Question: Im making a debug loggin function in an android app.
I have a simple class which is
After the logging is done,
The problem is when i decrypt the encrypted log i also got the encrypted content, but there are some extra characters, see below.
'''
public class FileLogger {
//file and folder name
public static String LOG_FILE_NAME = "my_log.txt";
public static String LOG_FOLDER_NAME = "my_log_folder";
static SimpleDateFormat formatter = new SimpleDateFormat("yyyy-MM-dd_HH-mm-ss_SSS");
//My secret key, 16 bytes = 128 bit
static byte[] key = {1,2,3,4,5,6,7,8,9,0,1,2,3,4,5,6};
//Appends to a log file, using encryption
public static void appendToLog(Context context, Object msg) {
String msgStr;
String timestamp = "t:" + formatter.format(new java.util.Date());
msgStr = msg + "|" + timestamp + "
";
File sdcard = Environment.getExternalStorageDirectory();
File dir = new File(sdcard.getAbsolutePath() + "/" + LOG_FOLDER_NAME);
if (!dir.exists()) {
dir.mkdir();
}
File encryptedFile = new File(dir, LOG_FILE_NAME);
try {
//Encryption using my key above defined
Key secretKey = new SecretKeySpec(key, "AES");
Cipher cipher = Cipher.getInstance("AES");
cipher.init(Cipher.ENCRYPT_MODE, secretKey);
byte[] outputBytes = cipher.doFinal(msgStr.getBytes());
//Writing to the file using append mode
FileOutputStream outputStream = new FileOutputStream(encryptedFile, true);
outputStream.write(outputBytes);
outputStream.close();
} catch (FileNotFoundException e) {
e.printStackTrace();
} catch (IOException e) {
e.printStackTrace();
} catch (NoSuchAlgorithmException e) {
e.printStackTrace();
} catch (NoSuchPaddingException e) {
e.printStackTrace();
} catch (IllegalBlockSizeException e) {
e.printStackTrace();
} catch (BadPaddingException e) {
e.printStackTrace();
} catch (InvalidKeyException e) {
e.printStackTrace();
}
}
}
'''
'''
public class Main {
//output file name after decryption
private static String decryptedFileName;
//input encrypted file
private static String fileSource;
//a prefix tag for output file name
private static String outputFilePrefix = "decrypted_";
//My key for decryption, its the same as in the encrypter program.
static byte[] key = { 1, 2, 3, 4, 5, 6, 7, 8, 9, 0, 1, 2, 3, 4, 5, 6 };
//Decrypting function
public static void decrypt(byte[] key, File inputFile, File outputFile) throws Exception {
try {
Key secretKey = new SecretKeySpec(key, "AES");
Cipher cipher = Cipher.getInstance("AES");
cipher.init(Cipher.DECRYPT_MODE, secretKey);
FileInputStream inputStream = new FileInputStream(inputFile);
byte[] inputBytes = new byte[(int) inputFile.length()];
inputStream.read(inputBytes);
byte[] outputBytes = cipher.doFinal(inputBytes);
FileOutputStream outputStream = new FileOutputStream(outputFile, true);
outputStream.write(outputBytes);
inputStream.close();
outputStream.close();
} catch (Exception ex) {
ex.printStackTrace();
}
}
//first argument is the intput file source
public static void main(String[] args) {
if (args.length != 1) {
System.out.println("Add log file name as a parameter.");
} else {
fileSource = args[0];
try {
File sourceFile = new File(fileSource);
if (sourceFile.exists()) {
//Decrption
decryptedFileName = outputFilePrefix + sourceFile.getName();
File decryptedFile = new File(decryptedFileName);
decrypt(key, sourceFile, decryptedFile);
} else {
System.out.println("Log file not found: " + fileSource);
}
} catch (Exception e) {
e.printStackTrace();
}
System.out.println("Decryption done, output file: " + decryptedFileName);
}
}
}
'''

T If I open with the default windows text editor i also got thrash charaters, but different ones.
This is my first try with encrypt -decrypt,
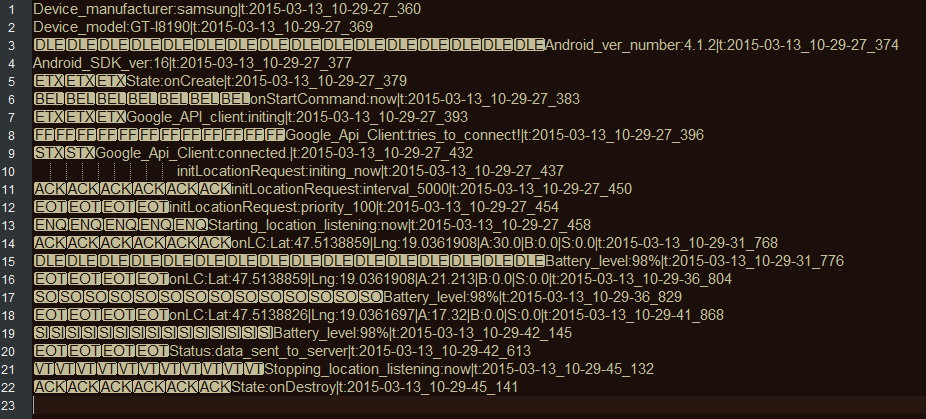
Answer: AES is a block cipher which only works on blocks. The plaintext that you want to encrypt can be of any length, so the cipher must always pad the plaintext to fill it up to a multiple of the block size (or add a complete block when it already is a multiple of the block size). In this PKCS#5/PKCS#7 padding each padding byte denotes the number of padded bytes.
The easy fix would be to iterate over 'outputBytes' during decryption and remove those padding bytes which are always on the next line. This will break as soon as you use multiline log messages or use a semantically secure mode (more on that later).
The better fix would be to write the number of bytes for each log message before the message, read that and decrypt only that many bytes. This also probably easier to implement with file streams.
You currently use 'Cipher.getInstance("AES");' which is a non-fully qualified version of 'Cipher.getInstance("AES/ECB/PKCS5Padding");'. ECB mode is not semantically secure. It simply encrypts each block (16 bytes) with AES and the key. So blocks that are the same will be the same in ciphertext. This is particularly bad, because some log messages start the same and an attacker might be able to distinguish them. This is also the reason why the decryption of the whole file worked despite being encrypted in chunks. You should use CBC mode with a random IV.
Here is some sample code for proper use of AES in CBC mode with a random IV using streams:
'''
private static SecretKey key = generateAESkey();
private static String cipherString = "AES/CBC/PKCS5Padding";
public static void main(String[] args) throws Exception {
ByteArrayOutputStream log = new ByteArrayOutputStream();
appendToLog("Test1", log);
appendToLog("Test2 is longer", log);
appendToLog("Test3 is multiple of block size!", log);
appendToLog("Test4 is shorter.", log);
byte[] encLog = log.toByteArray();
List<String> logs = decryptLog(new ByteArrayInputStream(encLog));
for(String logLine : logs) {
System.out.println(logLine);
}
}
private static SecretKey generateAESkey() {
try {
return KeyGenerator.getInstance("AES").generateKey();
} catch (NoSuchAlgorithmException e) {
e.printStackTrace();
}
return null;
}
private static byte[] generateIV() {
SecureRandom random = new SecureRandom();
byte[] iv = new byte[16];
random.nextBytes(iv);
return iv;
}
public static void appendToLog(String s, OutputStream os) throws Exception {
Cipher cipher = Cipher.getInstance(cipherString);
byte[] iv = generateIV();
cipher.init(Cipher.ENCRYPT_MODE, key, new IvParameterSpec(iv));
byte[] data = cipher.doFinal(s.getBytes("UTF-8"));
os.write(data.length);
os.write(iv);
os.write(data);
}
public static List<String> decryptLog(InputStream is) throws Exception{
ArrayList<String> logs = new ArrayList<String>();
while(is.available() > 0) {
int len = is.read();
byte[] encLogLine = new byte[len];
byte[] iv = new byte[16];
is.read(iv);
is.read(encLogLine);
Cipher cipher = Cipher.getInstance(cipherString);
cipher.init(Cipher.DECRYPT_MODE, key, new IvParameterSpec(iv));
byte[] data = cipher.doFinal(encLogLine);
logs.add(new String(data, "UTF-8"));
}
return logs;
}
'''